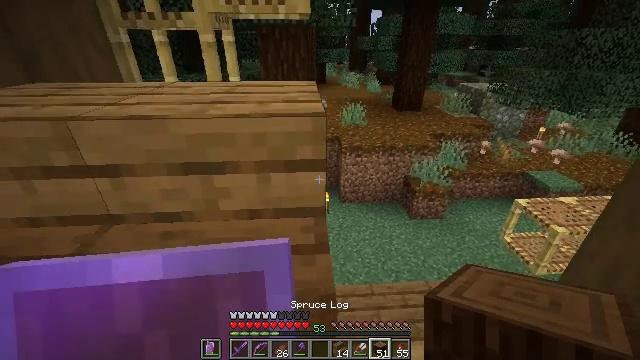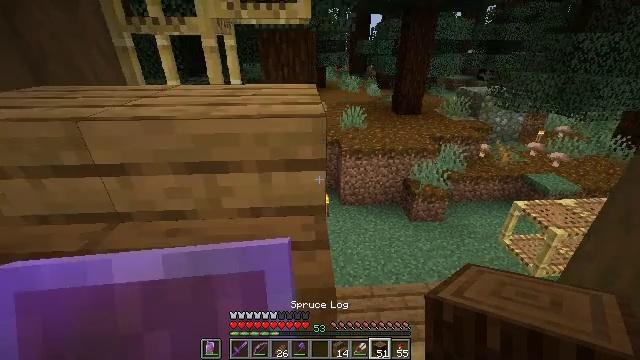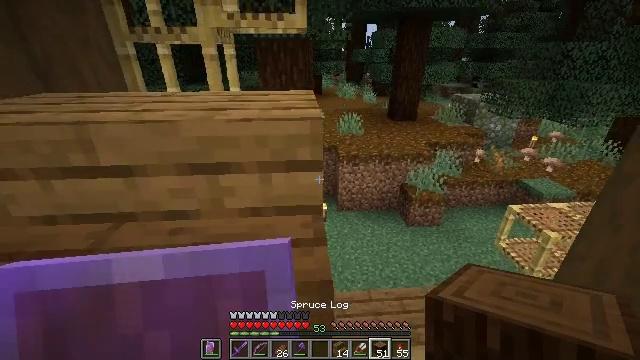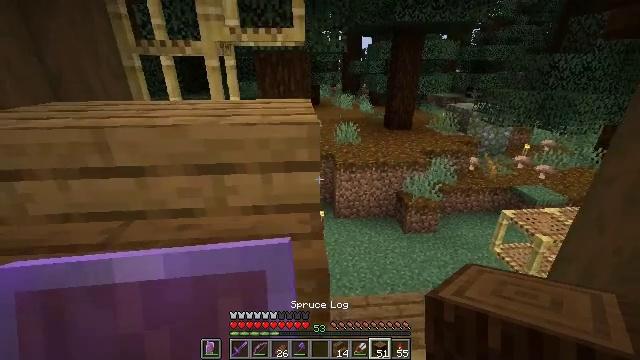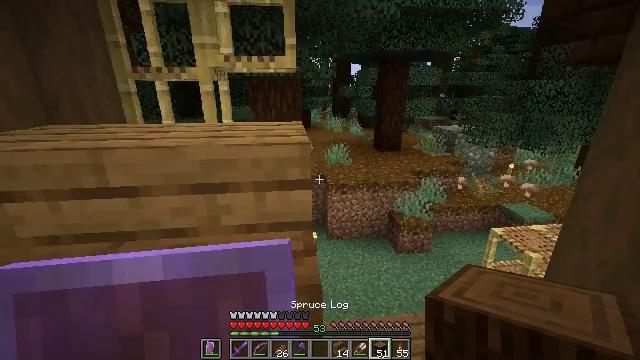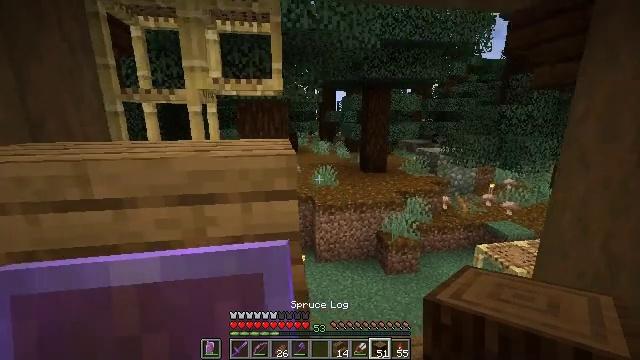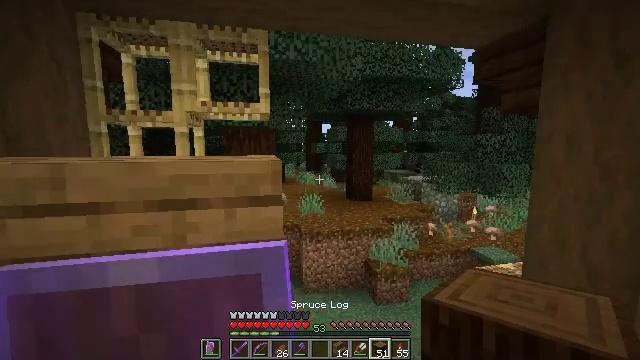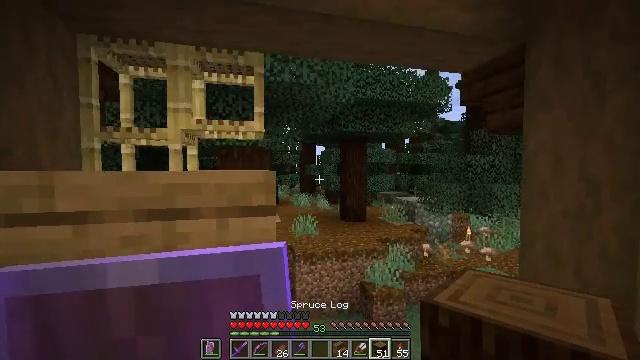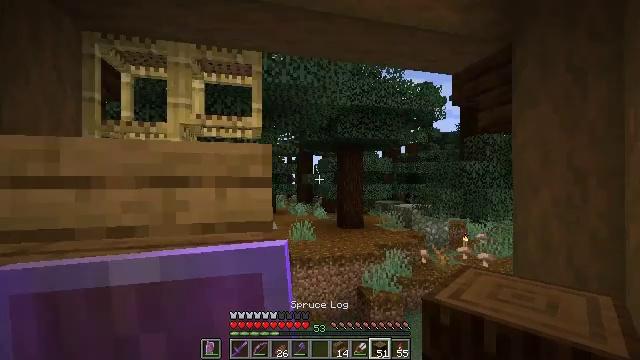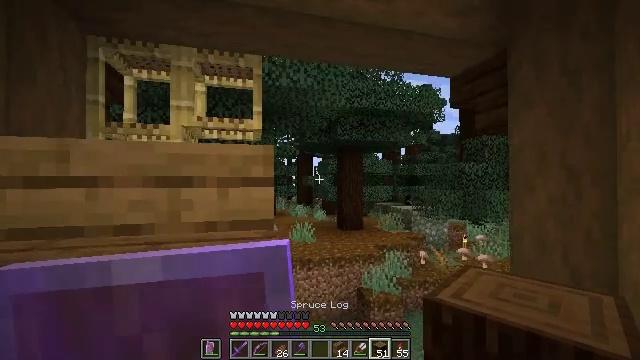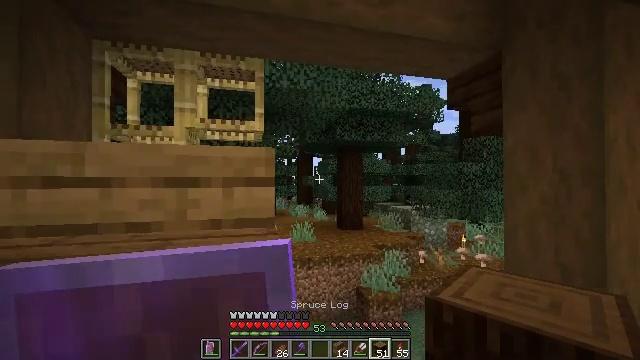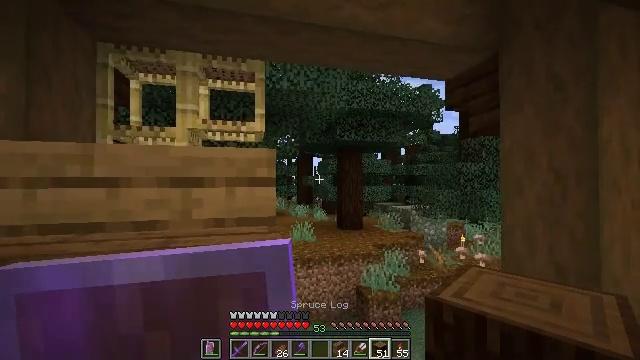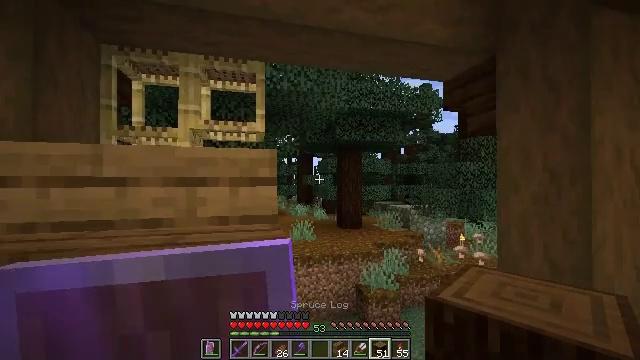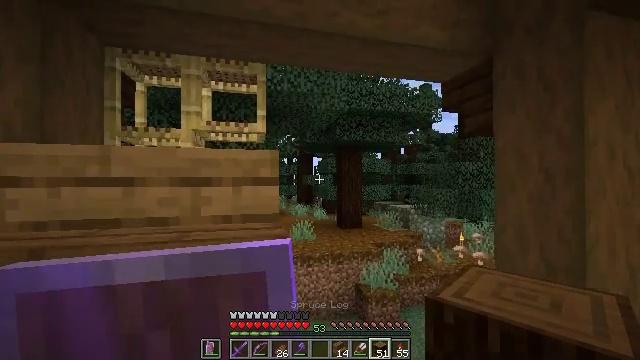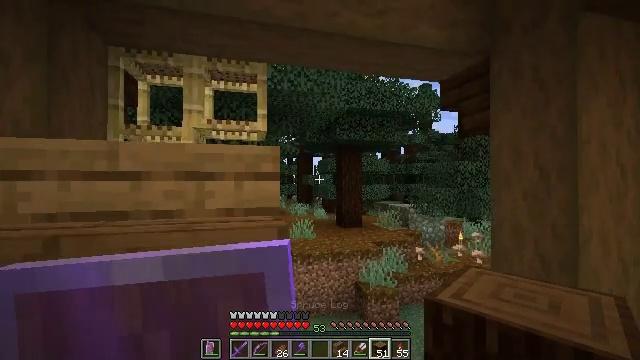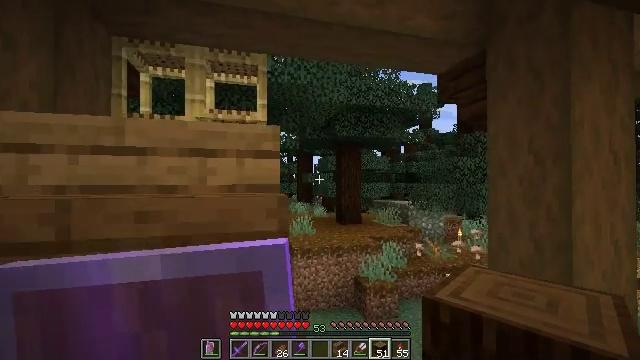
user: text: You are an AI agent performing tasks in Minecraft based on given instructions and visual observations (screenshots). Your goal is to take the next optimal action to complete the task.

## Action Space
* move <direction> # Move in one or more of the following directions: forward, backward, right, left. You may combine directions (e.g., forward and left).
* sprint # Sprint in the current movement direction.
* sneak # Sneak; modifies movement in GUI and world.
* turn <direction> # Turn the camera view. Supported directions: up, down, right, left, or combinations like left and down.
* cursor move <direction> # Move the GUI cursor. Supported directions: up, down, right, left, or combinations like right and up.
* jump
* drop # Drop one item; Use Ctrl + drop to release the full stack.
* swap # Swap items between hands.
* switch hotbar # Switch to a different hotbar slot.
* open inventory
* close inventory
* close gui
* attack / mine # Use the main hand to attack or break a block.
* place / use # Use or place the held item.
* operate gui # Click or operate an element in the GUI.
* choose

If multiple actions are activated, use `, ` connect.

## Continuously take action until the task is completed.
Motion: motion action
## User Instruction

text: Dig up the oak slab used in construction.
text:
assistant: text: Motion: move back, sneak
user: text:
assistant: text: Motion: move back, sneak, turn up
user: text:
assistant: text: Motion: move back, sneak, turn up
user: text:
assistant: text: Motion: move back, sneak, turn right and up
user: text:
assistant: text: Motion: move back, sneak, turn right and up
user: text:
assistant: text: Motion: move back, sneak, turn right and up
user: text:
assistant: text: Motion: move back, sneak, turn right and up
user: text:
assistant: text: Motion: move back, sneak, turn up
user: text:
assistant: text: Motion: move back, sneak
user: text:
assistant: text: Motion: move back, sneak
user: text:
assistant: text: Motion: move back, sneak
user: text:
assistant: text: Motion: move back, sneak
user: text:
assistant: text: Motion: move back, sneak
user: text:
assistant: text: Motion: move back, sneak
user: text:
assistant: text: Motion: sneak
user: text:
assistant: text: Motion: sneak
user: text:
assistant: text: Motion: sneak
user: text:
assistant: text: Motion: sneak
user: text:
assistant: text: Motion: sneak, turn up
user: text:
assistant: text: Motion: sneak, turn up
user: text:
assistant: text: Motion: sneak, turn up
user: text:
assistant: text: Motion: sneak, turn up
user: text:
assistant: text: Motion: sneak
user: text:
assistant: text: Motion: sneak
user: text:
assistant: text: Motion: sneak
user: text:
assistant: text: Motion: sneak
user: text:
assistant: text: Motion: sneak
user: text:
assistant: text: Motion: sneak
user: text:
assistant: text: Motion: sneak
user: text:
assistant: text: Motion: sneak